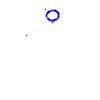
Particle: kaon